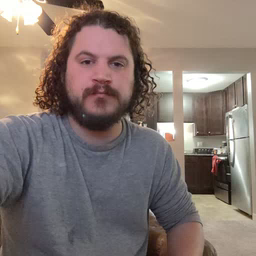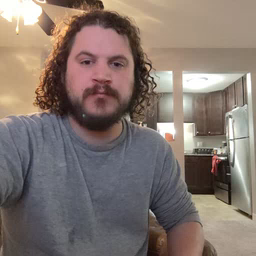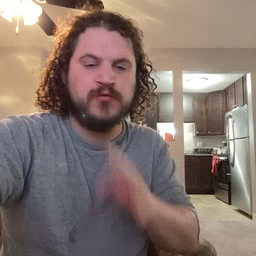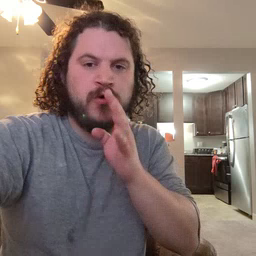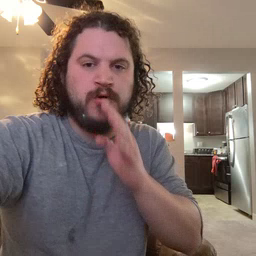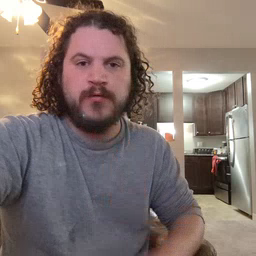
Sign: talk